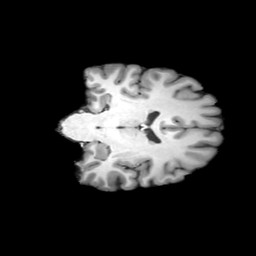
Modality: T1w
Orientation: coronal